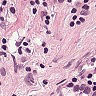
Metastatic tissue present: yes